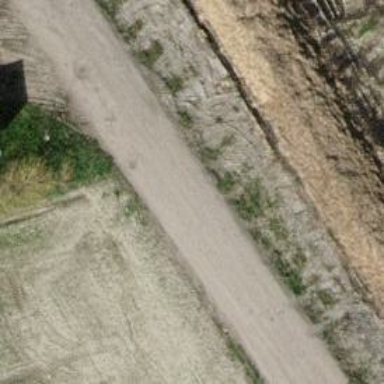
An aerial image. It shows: Compacted grade2 track used for agricultural purposes.